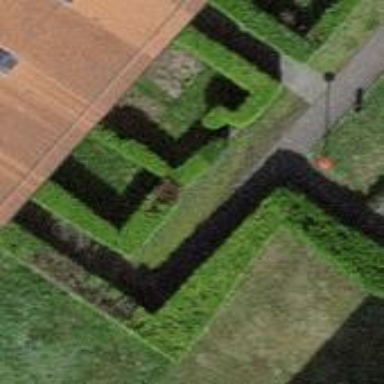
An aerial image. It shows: Garden enclosed by fence.